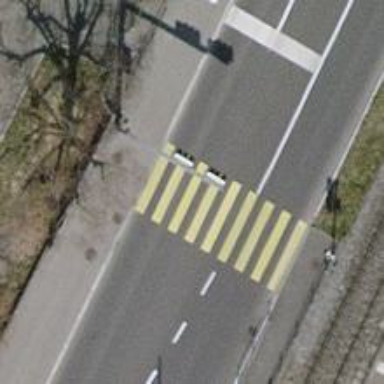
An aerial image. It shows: Zebra crossing on the road.